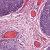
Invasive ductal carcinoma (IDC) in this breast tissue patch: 0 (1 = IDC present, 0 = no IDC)